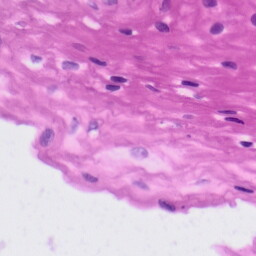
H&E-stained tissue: Tonsil